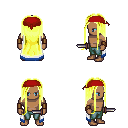
a pixel art fantasy rpg character, male body template, human, dark skin, white trimmed cape, teal pants, gold extra-long hairstyle, red bandana, leather bracers, dagger, four views (front, back, left, right), 2x2 character sprite sheet, small pixel art, hard edges, no anti-aliasing